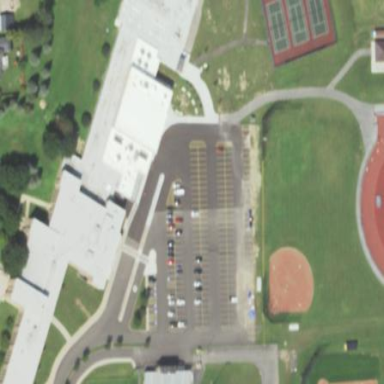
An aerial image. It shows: Parking area.